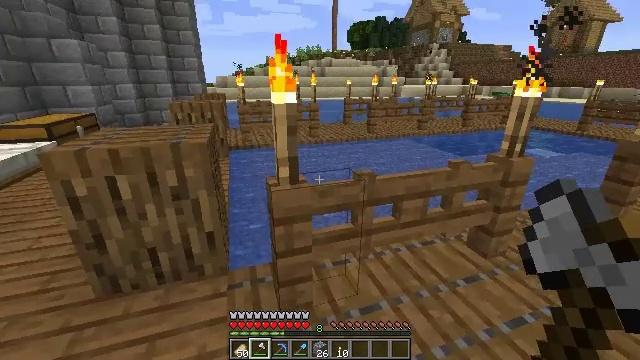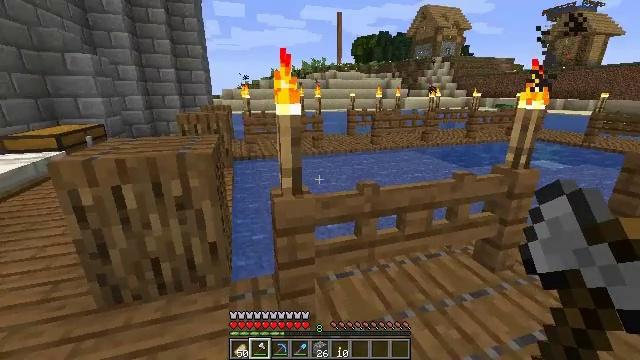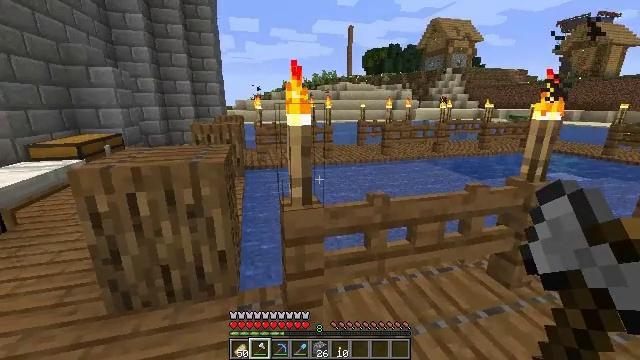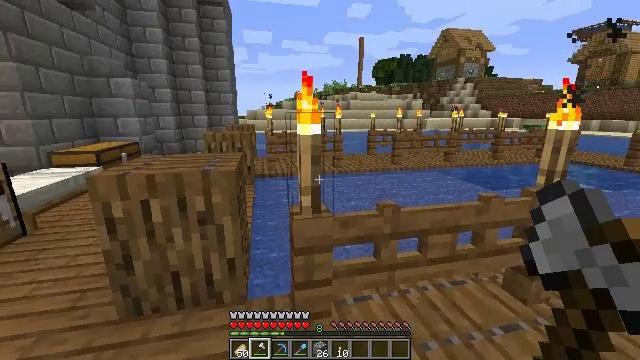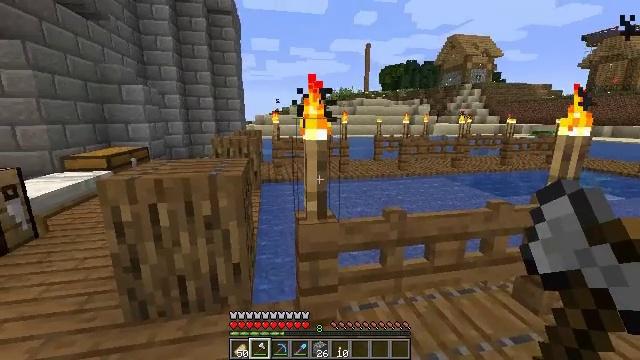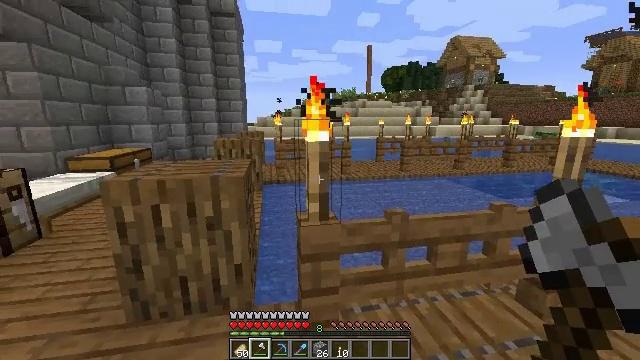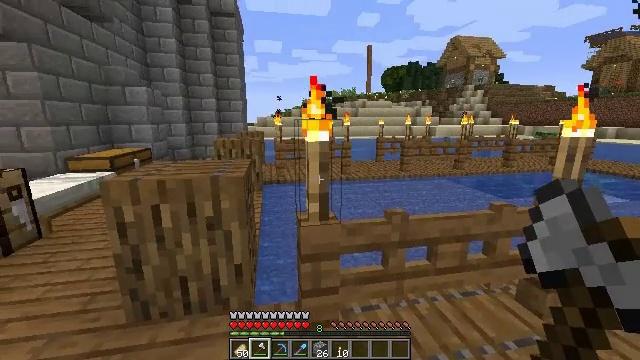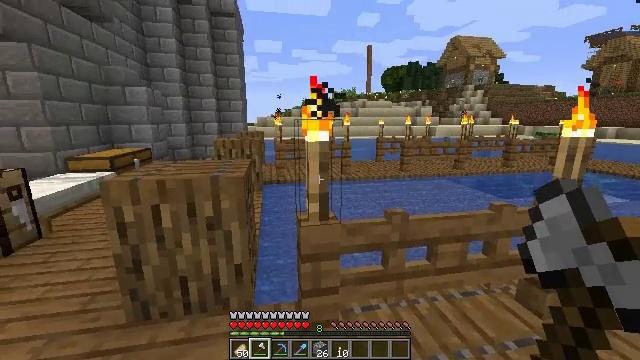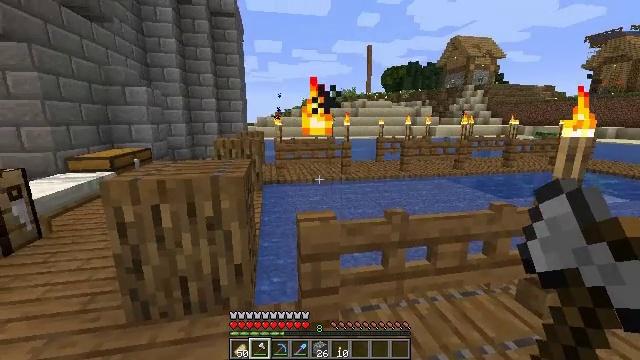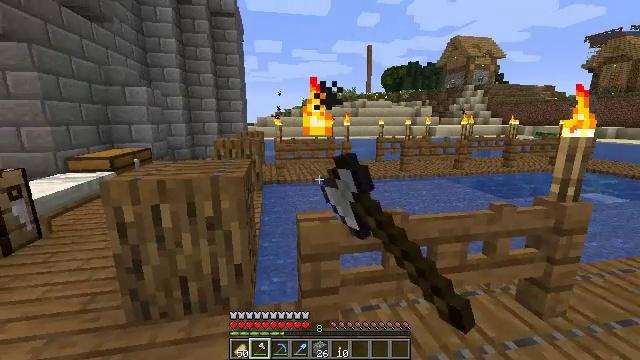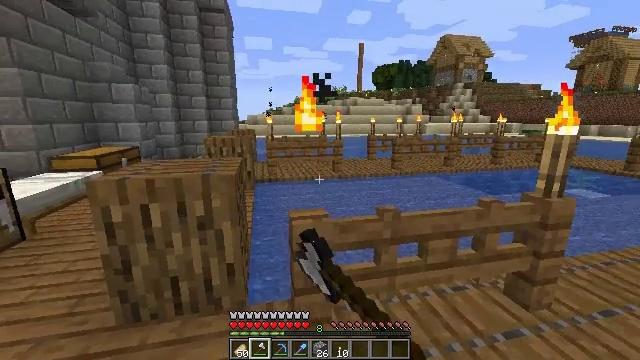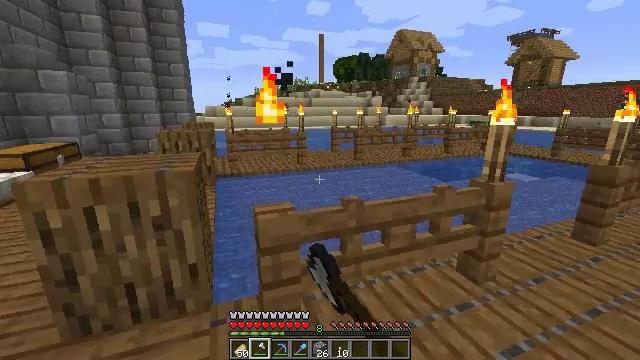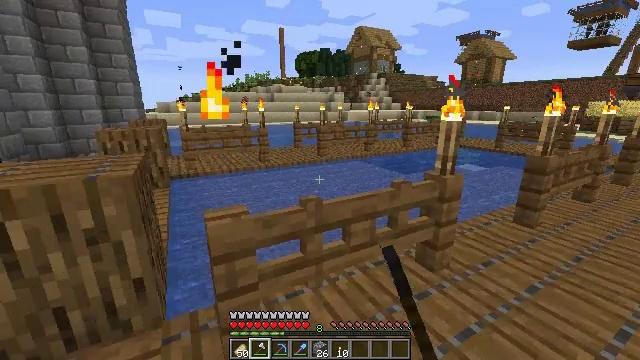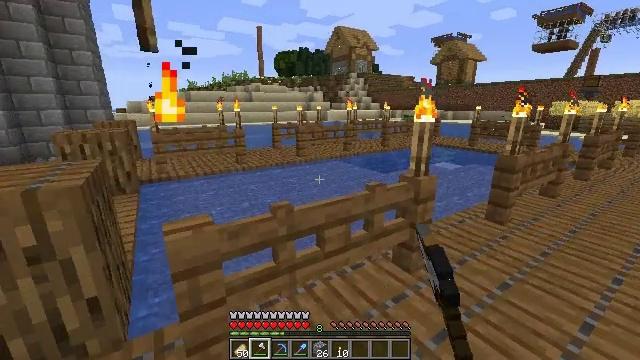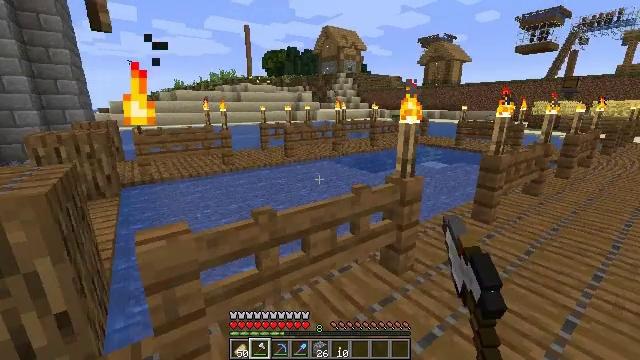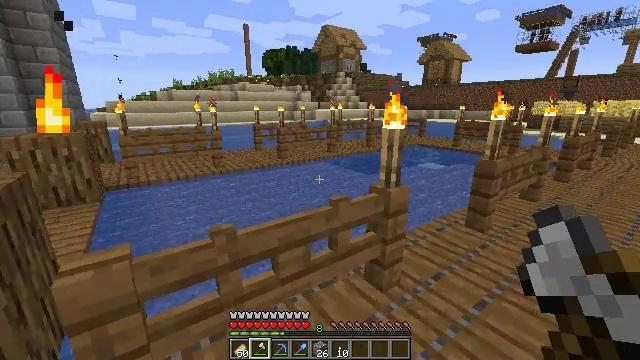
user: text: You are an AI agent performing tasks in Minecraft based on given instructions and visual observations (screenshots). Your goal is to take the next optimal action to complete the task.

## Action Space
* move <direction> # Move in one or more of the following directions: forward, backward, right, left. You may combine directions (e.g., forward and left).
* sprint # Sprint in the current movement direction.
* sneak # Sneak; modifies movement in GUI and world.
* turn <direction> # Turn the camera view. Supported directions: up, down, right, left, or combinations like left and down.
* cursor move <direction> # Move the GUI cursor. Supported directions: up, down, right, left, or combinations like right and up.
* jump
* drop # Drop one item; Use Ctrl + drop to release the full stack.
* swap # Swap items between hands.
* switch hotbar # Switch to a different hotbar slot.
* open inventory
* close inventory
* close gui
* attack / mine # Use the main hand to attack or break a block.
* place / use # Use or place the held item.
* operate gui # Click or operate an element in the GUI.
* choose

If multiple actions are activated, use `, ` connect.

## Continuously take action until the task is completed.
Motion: motion action
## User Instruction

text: Gather the torch from its position.
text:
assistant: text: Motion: turn up
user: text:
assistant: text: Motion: turn left and up
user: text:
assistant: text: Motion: turn left and up
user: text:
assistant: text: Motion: turn left and up
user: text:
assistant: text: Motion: no_op
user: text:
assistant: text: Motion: no_op
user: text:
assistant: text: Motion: no_op
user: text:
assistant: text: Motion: attack / mine
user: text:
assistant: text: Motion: attack / mine
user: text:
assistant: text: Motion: turn right, attack / mine
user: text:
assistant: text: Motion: turn right and down
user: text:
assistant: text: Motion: move forward and move right, turn right
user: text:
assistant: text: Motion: move forward and move right, turn right
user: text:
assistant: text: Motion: move forward and move right, turn right
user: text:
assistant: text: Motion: move forward and move right
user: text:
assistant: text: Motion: move forward
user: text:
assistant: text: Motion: no_op
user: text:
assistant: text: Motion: no_op
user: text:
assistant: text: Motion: no_op
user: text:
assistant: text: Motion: turn right
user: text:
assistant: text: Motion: turn right
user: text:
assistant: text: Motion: turn right
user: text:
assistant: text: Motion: no_op
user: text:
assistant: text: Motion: no_op
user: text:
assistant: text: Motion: no_op
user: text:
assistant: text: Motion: turn right
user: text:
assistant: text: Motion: turn right
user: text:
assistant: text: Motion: no_op
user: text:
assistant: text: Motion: no_op
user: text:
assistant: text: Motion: attack / mine